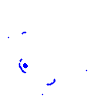
Particle: electron